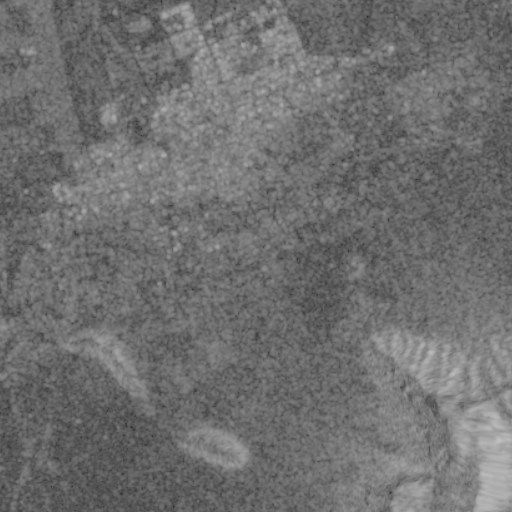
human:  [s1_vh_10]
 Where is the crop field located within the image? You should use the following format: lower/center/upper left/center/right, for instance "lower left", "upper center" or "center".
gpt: The crop field is located in the upper left of the image.
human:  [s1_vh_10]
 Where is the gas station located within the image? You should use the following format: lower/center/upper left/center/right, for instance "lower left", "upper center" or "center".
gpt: The gas station is located in the upper left of the image.
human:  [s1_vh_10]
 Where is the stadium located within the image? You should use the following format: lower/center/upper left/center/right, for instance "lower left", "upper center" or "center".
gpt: The stadium is located in the upper left of the image.
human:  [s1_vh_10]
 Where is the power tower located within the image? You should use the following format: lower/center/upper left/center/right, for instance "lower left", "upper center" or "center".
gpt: There is no power tower in the image.

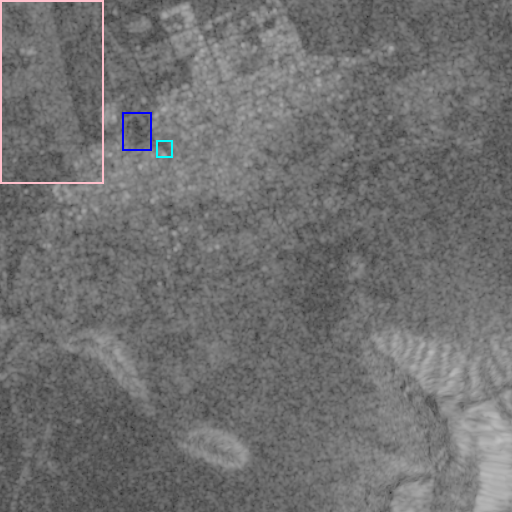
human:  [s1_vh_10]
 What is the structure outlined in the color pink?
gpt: The structure outlined in pink is a crop field.
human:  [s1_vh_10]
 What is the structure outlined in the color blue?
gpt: The structure outlined in blue is a park.
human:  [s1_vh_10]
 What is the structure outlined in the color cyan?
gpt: The structure outlined in cyan is a stadium.
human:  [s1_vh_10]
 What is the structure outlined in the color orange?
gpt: There is no orange outline.